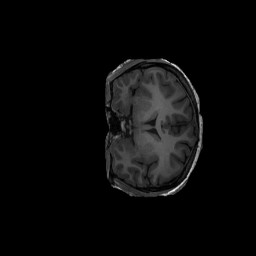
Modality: T1w
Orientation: coronal
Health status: ill
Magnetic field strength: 3 T